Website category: university
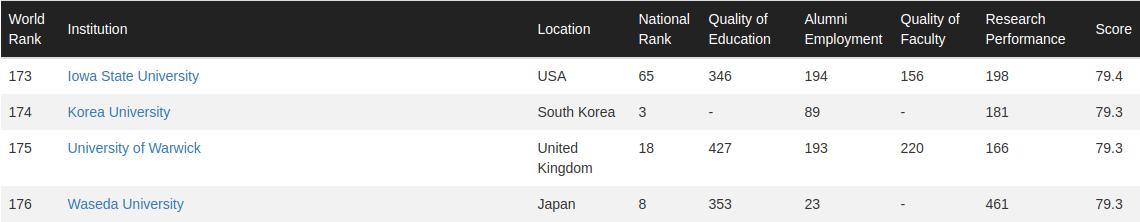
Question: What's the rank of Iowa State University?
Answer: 173

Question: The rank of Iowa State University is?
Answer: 173

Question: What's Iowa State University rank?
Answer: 173

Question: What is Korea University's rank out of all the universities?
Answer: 174

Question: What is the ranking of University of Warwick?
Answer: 175

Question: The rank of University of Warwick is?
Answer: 175

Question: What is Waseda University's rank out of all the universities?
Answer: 176

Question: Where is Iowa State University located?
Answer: USA

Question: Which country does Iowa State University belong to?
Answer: USA

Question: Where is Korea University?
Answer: South Korea

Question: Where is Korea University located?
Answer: South Korea

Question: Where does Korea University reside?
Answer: South Korea

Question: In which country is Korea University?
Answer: South Korea

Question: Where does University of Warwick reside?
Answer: United Kingdom

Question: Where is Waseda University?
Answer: Japan

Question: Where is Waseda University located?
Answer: Japan

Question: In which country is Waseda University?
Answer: Japan

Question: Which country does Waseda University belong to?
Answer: Japan

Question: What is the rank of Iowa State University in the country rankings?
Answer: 65

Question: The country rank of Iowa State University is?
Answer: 65

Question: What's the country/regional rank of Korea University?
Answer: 3

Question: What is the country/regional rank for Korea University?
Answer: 3

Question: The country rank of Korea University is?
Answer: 3

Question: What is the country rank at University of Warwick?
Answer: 18

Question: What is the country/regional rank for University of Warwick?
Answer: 18

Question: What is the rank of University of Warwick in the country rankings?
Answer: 18

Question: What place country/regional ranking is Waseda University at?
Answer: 8

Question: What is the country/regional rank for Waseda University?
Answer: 8

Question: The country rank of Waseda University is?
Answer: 8

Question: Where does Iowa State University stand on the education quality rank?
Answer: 346

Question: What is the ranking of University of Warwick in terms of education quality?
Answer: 427

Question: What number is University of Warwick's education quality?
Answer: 427

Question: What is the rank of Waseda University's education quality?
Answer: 353

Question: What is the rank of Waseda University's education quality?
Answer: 353

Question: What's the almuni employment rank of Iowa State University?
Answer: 194

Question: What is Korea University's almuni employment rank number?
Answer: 89

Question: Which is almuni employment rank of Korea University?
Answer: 89

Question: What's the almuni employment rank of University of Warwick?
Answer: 193

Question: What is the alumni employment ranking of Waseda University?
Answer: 23

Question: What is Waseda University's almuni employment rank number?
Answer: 23

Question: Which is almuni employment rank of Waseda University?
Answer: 23

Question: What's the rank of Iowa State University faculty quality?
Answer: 156

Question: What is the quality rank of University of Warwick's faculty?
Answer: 220

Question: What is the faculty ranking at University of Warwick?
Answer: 220

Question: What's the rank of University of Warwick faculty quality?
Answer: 220

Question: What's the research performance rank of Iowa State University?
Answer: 198

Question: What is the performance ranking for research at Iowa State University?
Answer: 198

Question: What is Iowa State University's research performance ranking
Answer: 198

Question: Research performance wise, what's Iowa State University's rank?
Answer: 198

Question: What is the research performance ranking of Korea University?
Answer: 181

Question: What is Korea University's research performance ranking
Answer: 181

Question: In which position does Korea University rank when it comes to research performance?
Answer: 181

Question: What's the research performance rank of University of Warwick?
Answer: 166

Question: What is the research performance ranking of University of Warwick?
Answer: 166

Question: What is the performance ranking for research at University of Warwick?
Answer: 166

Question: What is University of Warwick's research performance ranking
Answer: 166

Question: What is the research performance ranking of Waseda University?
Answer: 461

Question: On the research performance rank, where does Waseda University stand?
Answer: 461

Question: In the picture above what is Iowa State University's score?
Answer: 79.4

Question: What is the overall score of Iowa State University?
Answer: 79.4

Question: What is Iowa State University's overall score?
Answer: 79.4

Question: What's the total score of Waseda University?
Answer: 79.3

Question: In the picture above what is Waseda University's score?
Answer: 79.3

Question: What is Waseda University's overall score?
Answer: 79.3